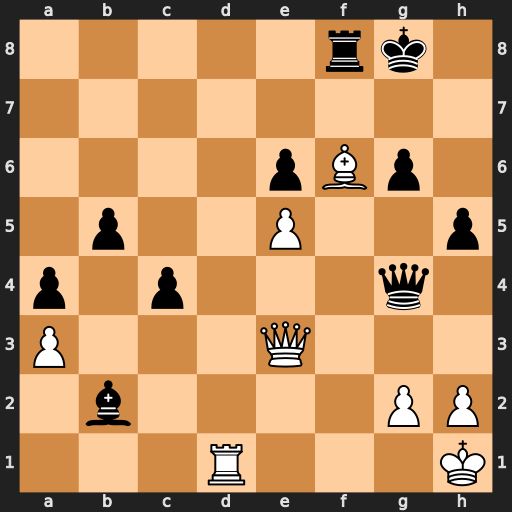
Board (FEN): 5rk1/8/4pBp1/1p2P2p/p1p3q1/P3Q3/1b4PP/3R3K
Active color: w
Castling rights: -
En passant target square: -
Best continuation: Rd7 Rxf6 exf6 Qf5 Rd8+ Kf7 Qa7+ Kxf6 Rf8+